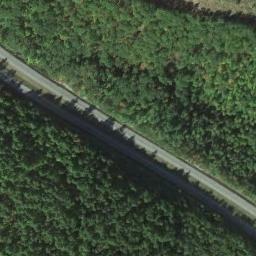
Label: freeway